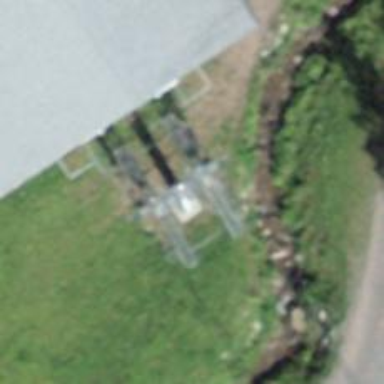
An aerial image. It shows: Pylon used for aerialway.